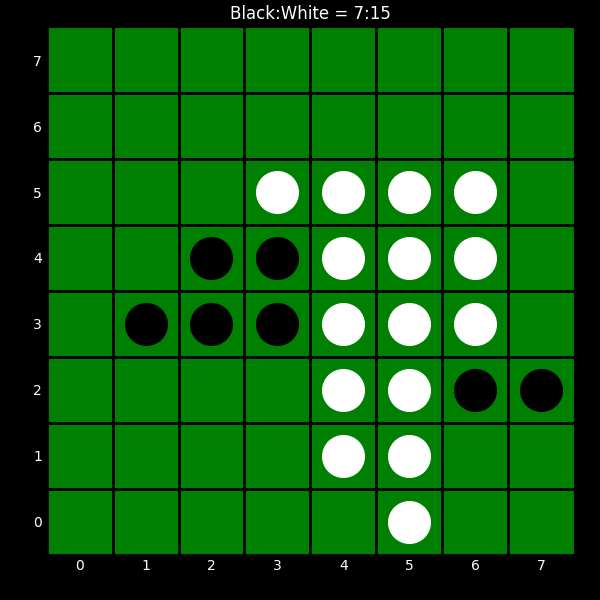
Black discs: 7
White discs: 15